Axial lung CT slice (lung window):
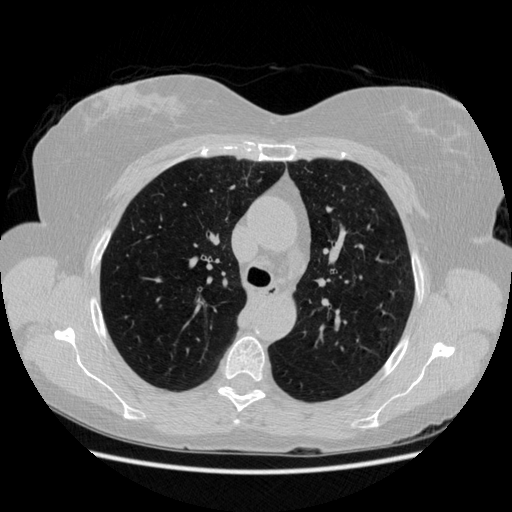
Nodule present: no